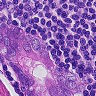
Metastatic tissue present: yes